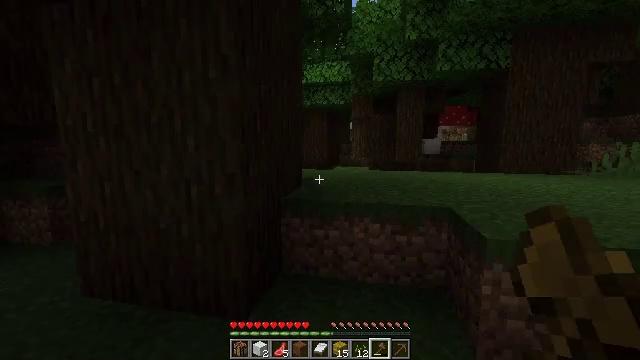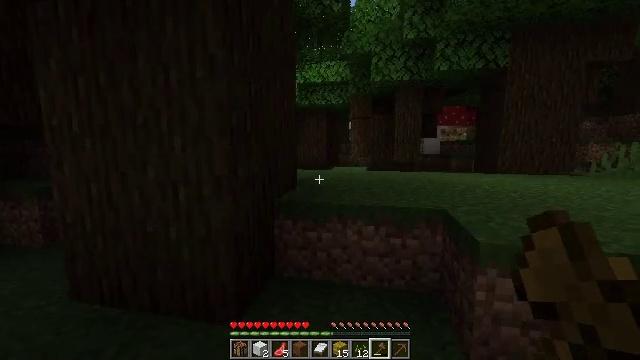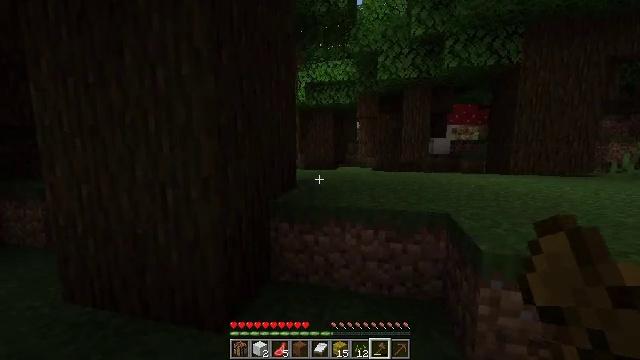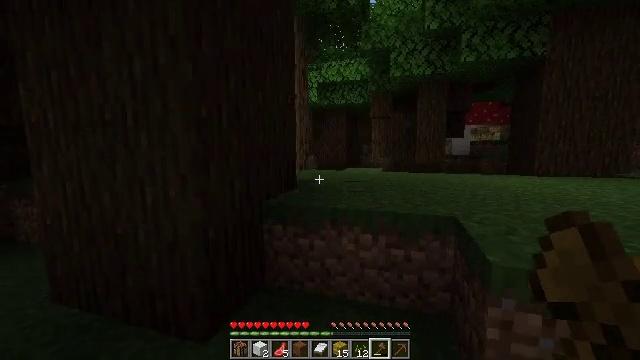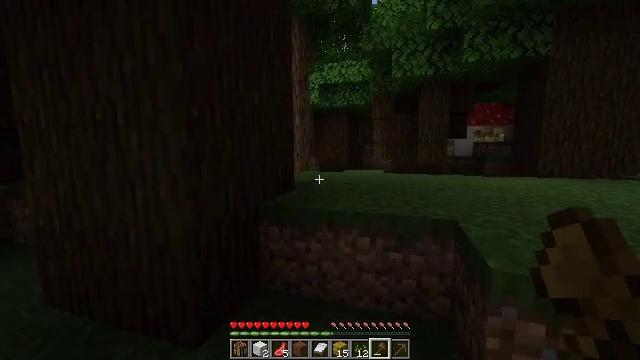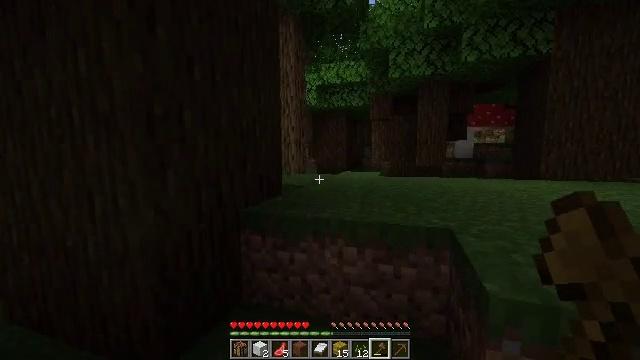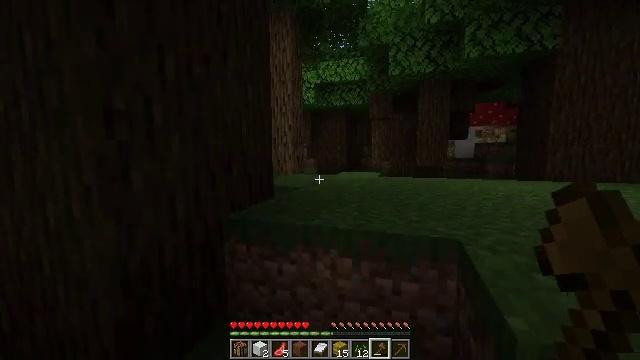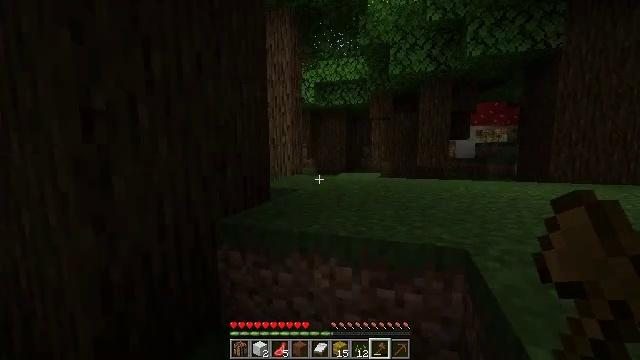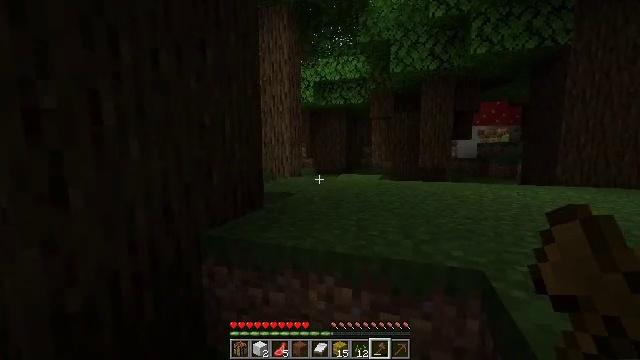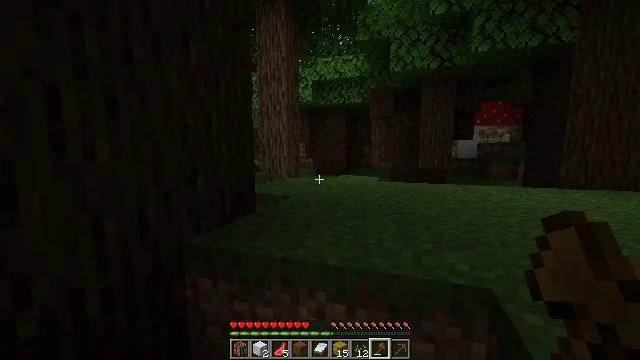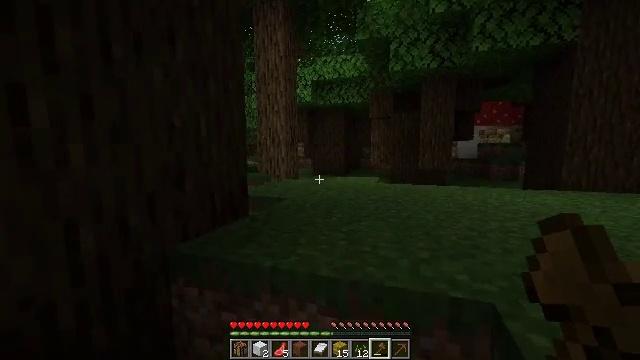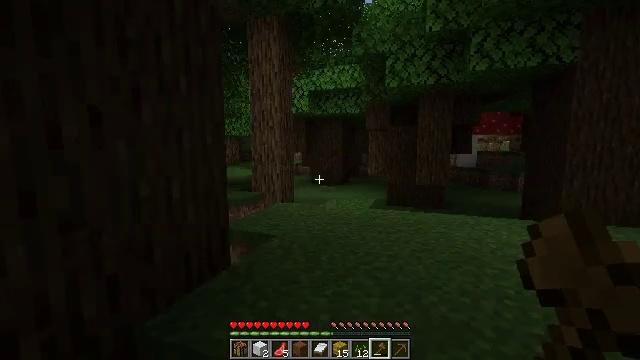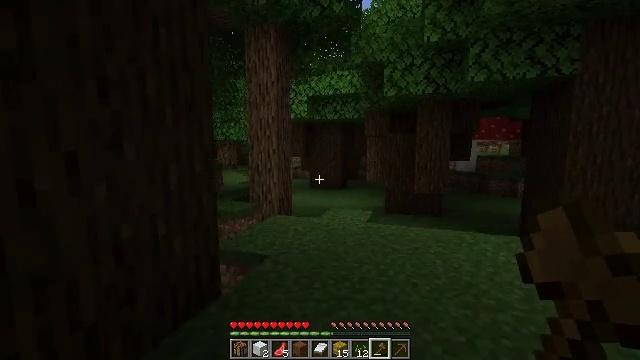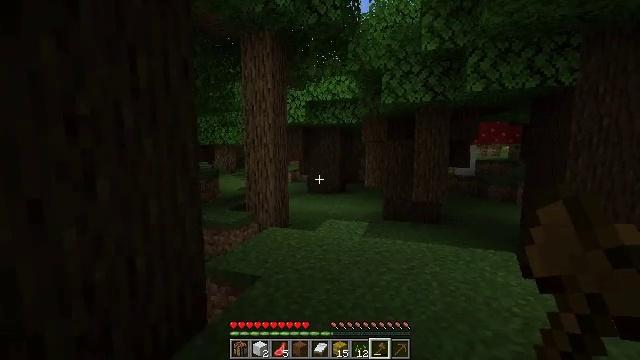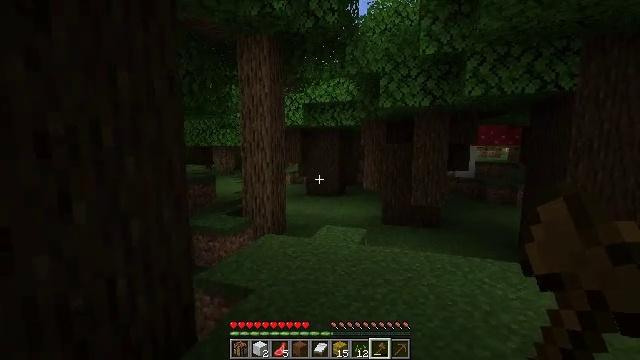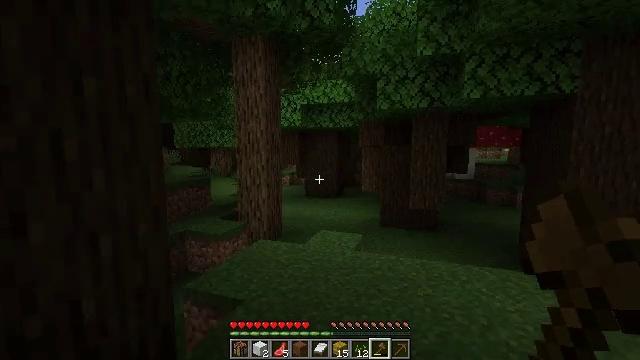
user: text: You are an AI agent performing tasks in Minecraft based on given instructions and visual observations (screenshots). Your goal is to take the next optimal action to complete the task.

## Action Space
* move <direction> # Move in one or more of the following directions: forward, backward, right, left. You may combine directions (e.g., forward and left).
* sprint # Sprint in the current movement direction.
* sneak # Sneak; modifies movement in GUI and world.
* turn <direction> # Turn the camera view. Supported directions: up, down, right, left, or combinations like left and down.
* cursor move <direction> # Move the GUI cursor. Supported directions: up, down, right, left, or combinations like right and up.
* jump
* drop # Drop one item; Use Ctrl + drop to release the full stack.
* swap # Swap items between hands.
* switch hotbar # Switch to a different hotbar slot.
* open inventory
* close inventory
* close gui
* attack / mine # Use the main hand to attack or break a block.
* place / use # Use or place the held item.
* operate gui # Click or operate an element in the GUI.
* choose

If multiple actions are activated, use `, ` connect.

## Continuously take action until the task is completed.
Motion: motion action
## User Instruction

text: Reclaim the stonecutter into your inventory.
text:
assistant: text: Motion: move forward and move right
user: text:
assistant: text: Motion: move forward and move right, turn left
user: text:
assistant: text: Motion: move forward and move right, turn left
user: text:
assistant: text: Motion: move forward and move right
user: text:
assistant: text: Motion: move forward
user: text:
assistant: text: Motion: move forward
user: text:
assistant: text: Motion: move forward
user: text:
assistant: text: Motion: move forward
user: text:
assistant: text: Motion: move forward and move right
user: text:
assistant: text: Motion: move forward and move right, jump
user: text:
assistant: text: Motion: move forward and move right, jump
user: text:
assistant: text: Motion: move forward and move right, jump
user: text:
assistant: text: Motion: move forward and move right, jump
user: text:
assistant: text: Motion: move forward and move right, jump
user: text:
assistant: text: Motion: move forward and move right
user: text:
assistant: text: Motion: move forward and move right
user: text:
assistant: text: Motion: move forward and move right
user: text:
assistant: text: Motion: move forward and move right
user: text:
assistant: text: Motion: move forward and move right
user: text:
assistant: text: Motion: move forward and move right
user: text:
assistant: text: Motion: move forward
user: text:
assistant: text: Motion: move forward
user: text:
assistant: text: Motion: move forward
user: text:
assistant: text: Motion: move forward
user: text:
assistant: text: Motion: move forward
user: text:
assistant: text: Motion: move forward
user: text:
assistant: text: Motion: move forward
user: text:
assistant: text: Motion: move left
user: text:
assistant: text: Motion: move left
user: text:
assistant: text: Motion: move left